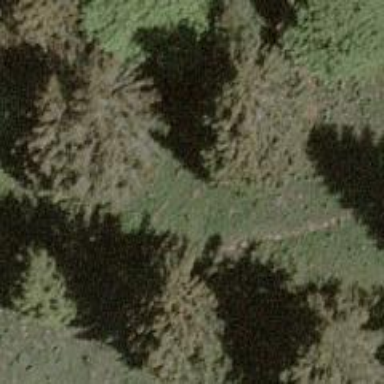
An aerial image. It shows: Single tag "natural: tree."